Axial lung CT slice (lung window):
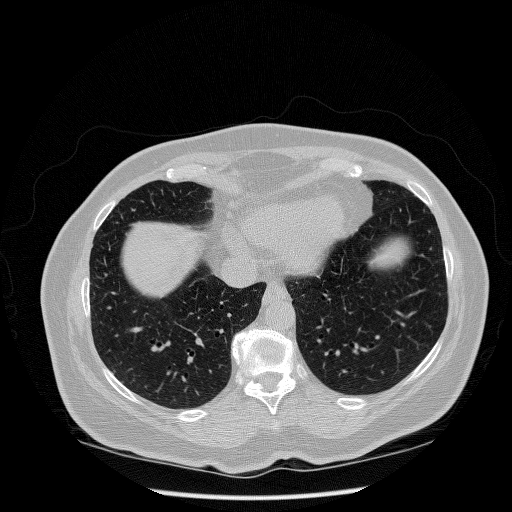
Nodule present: no